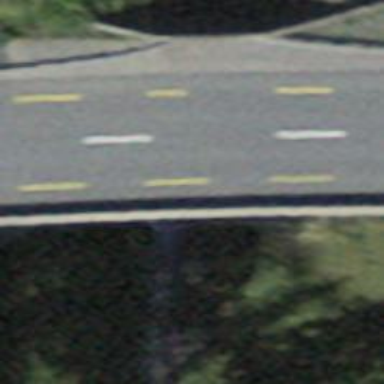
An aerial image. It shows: Primary highway bridge with asphalt surface. It includes cycle lane on both sides.